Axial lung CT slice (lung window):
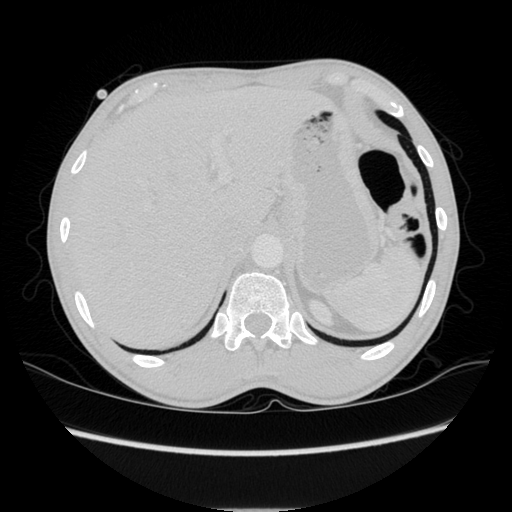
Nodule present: no